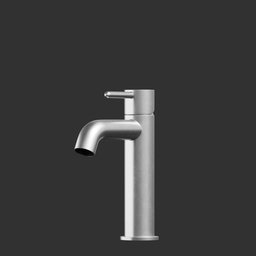
Label: appliances